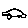
Label: car